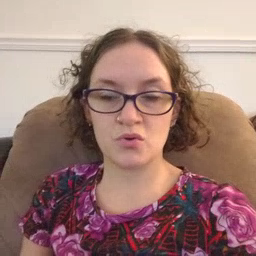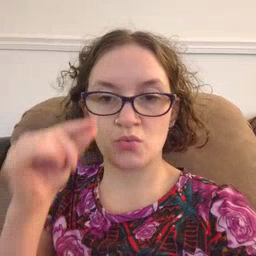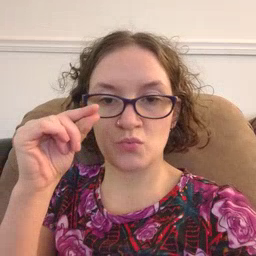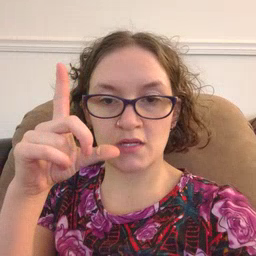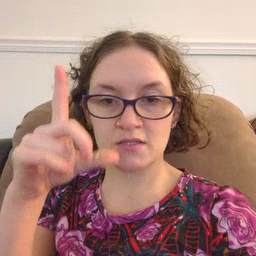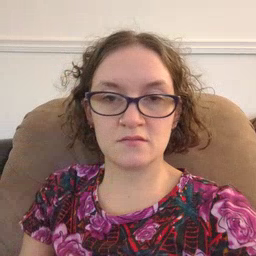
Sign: wake